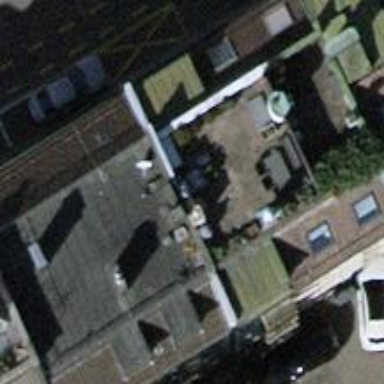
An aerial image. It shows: Beauty shop.